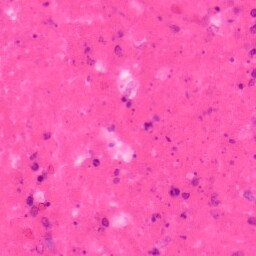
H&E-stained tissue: Colon